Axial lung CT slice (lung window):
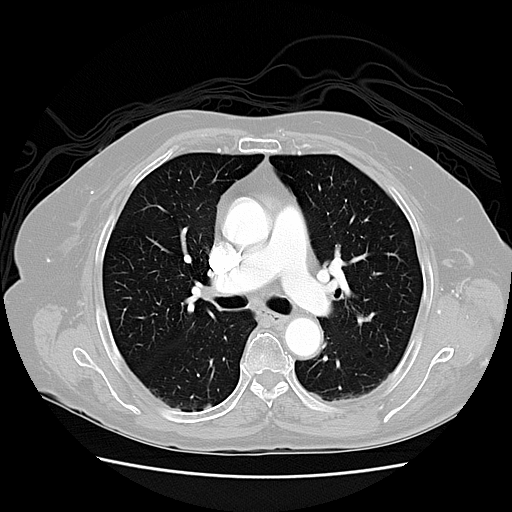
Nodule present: no